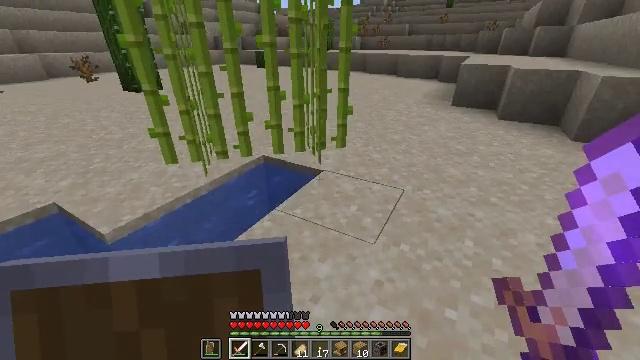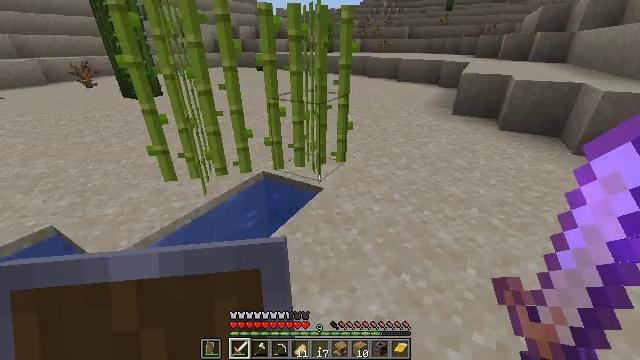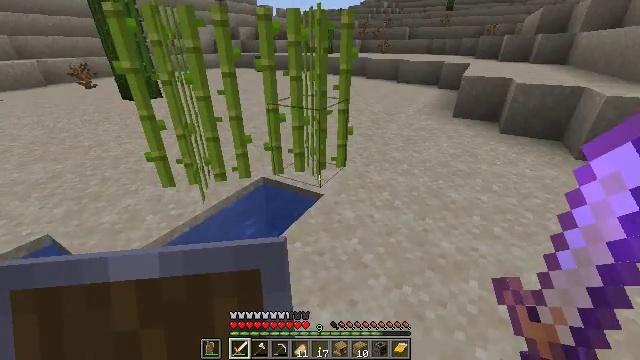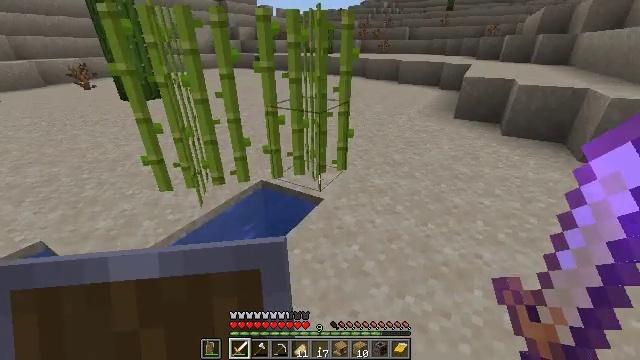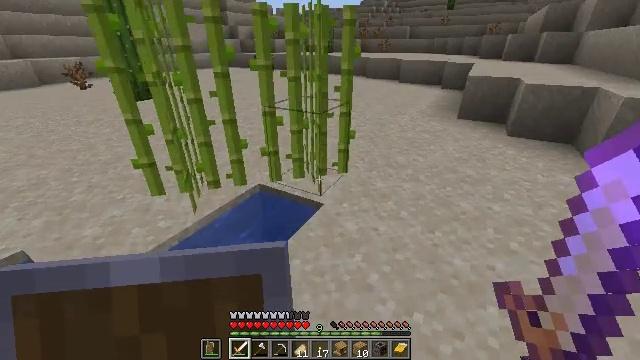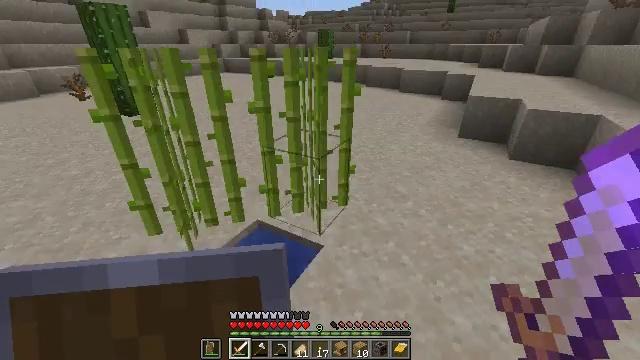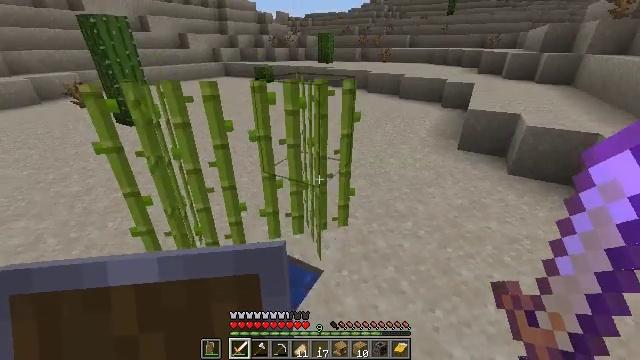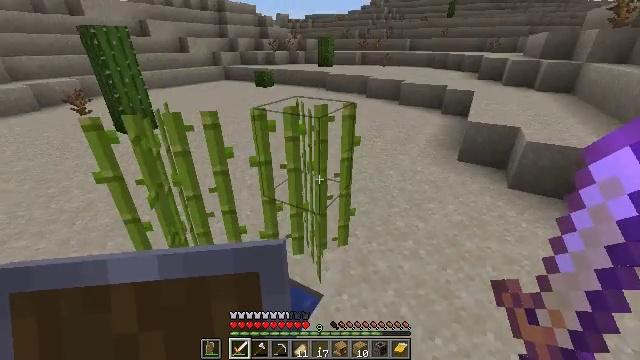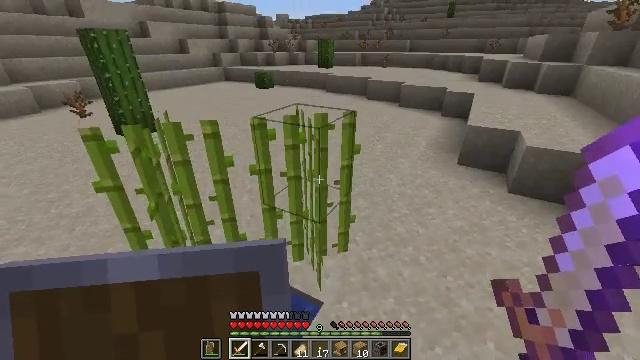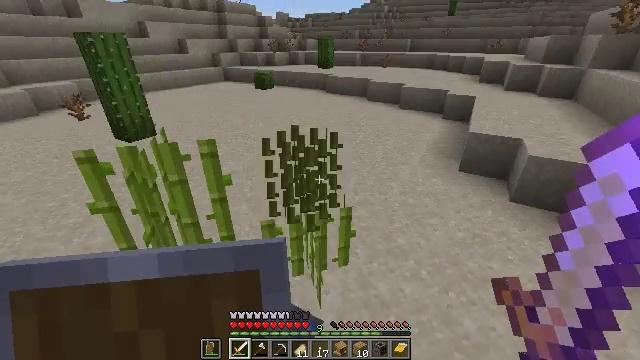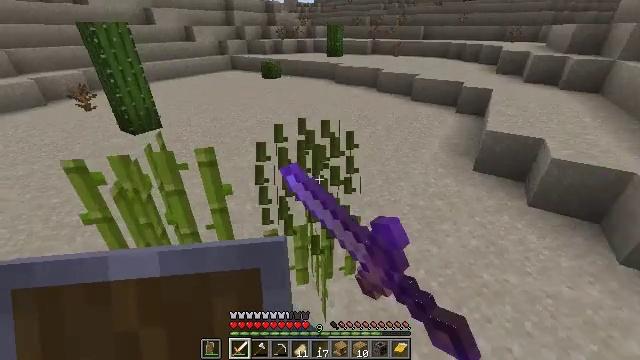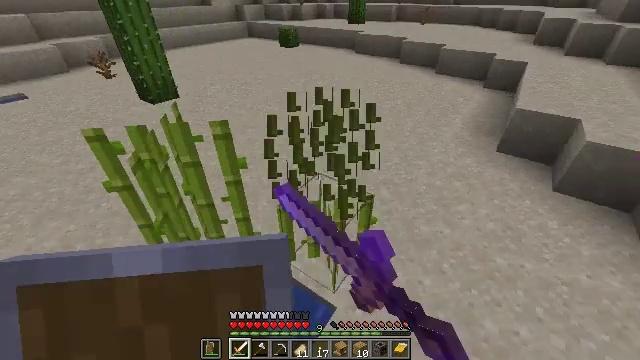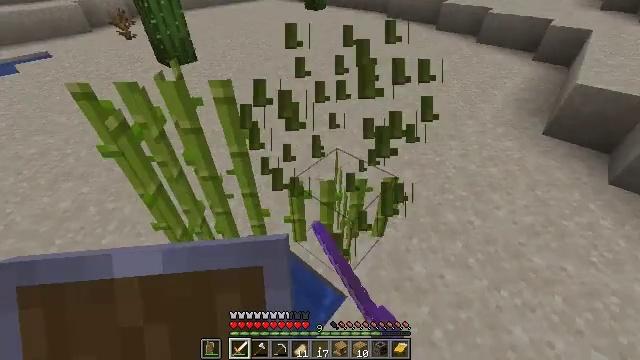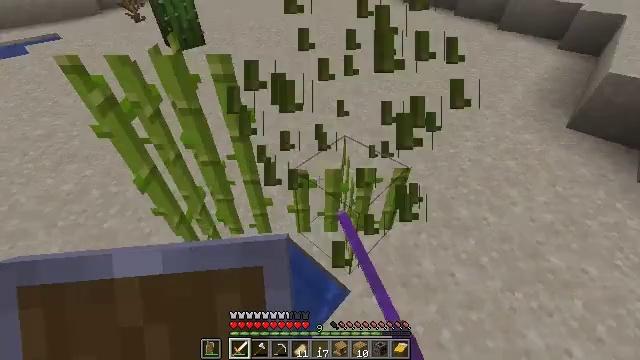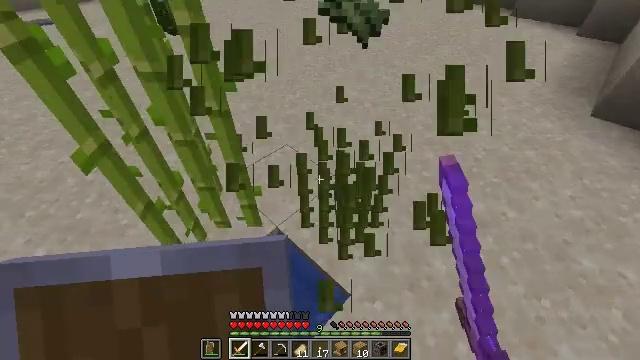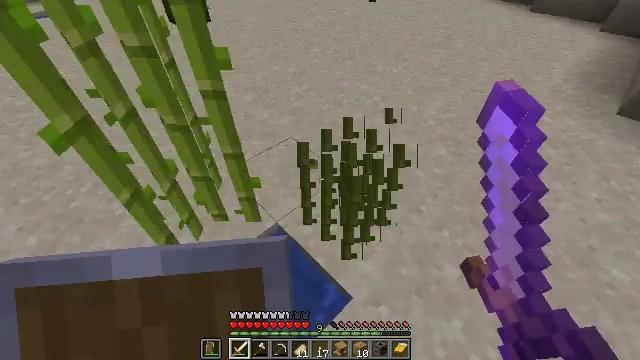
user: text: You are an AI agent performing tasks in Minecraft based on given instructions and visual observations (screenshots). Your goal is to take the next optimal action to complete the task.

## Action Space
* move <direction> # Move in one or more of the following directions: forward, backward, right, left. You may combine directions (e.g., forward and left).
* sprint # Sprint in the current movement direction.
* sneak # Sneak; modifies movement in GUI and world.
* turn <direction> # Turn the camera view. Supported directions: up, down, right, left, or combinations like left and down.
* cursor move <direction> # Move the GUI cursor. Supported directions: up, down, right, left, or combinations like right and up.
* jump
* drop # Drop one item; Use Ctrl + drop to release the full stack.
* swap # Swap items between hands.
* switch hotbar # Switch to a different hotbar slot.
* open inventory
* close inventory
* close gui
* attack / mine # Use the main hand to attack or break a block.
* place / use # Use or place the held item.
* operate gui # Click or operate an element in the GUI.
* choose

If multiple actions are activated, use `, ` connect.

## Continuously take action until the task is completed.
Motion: motion action
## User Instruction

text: Cut down the sugar cane stalks.
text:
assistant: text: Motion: move forward, jump
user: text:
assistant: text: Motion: move forward, jump
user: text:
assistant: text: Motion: move forward, jump
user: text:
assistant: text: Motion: move forward, jump
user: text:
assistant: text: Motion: move forward, jump
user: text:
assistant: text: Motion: move forward, jump
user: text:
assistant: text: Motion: move forward
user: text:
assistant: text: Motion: move forward
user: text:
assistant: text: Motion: move forward, attack / mine
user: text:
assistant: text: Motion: move forward, turn left and down, attack / mine
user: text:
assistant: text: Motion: move forward, turn left and down, attack / mine
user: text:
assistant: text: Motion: move forward, turn left and down
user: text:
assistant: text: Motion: move forward and move right, turn left and down
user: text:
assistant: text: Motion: move forward and move right, attack / mine
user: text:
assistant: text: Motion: move forward and move right, turn left, attack / mine
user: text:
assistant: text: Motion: move right, turn left and up, attack / mine
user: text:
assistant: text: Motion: turn left and up
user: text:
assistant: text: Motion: turn left, attack / mine
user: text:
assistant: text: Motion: turn left, attack / mine
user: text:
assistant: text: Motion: turn left, attack / mine
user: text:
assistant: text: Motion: move forward, turn left, attack / mine
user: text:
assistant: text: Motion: move forward, turn left
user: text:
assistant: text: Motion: move forward, attack / mine
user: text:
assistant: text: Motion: move forward, attack / mine
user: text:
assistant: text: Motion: move forward
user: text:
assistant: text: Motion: move forward
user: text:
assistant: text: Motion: move forward and move right
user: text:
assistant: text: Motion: move forward and move right, turn right
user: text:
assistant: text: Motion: move forward and move right, turn right
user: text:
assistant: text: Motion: move forward and move right